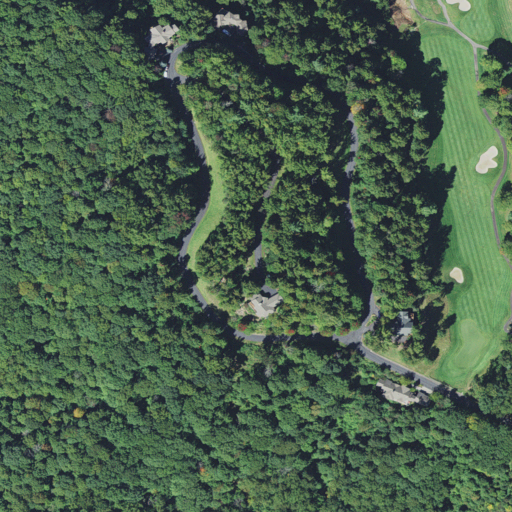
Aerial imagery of mountain in North Carolina named Austin Mountain containing deciduous forest, open development, and low intensity development